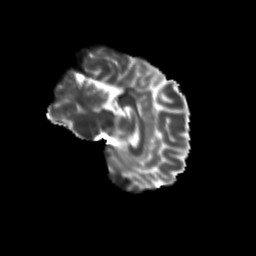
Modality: T2w
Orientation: sagittal
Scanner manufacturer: siemens
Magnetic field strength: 3 T
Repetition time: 9.2 s
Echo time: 0.084 s